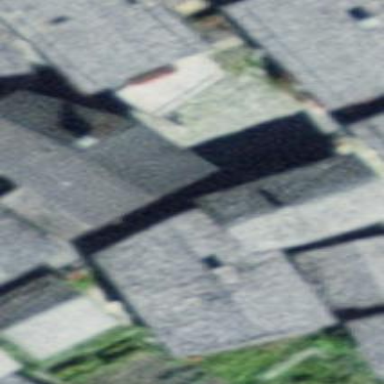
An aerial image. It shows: Building with tiled roof.